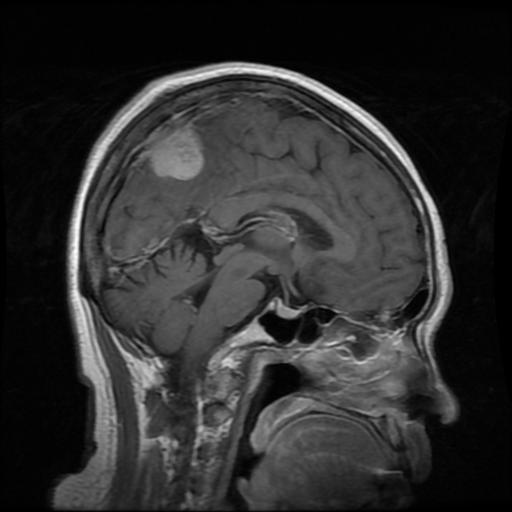
Label: meningioma